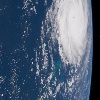
Label: cloud